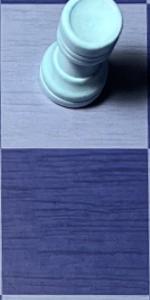
Label: Empty